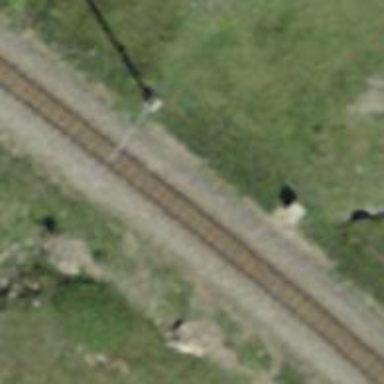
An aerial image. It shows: Narrow-gauge railway track with one electrified contact line.